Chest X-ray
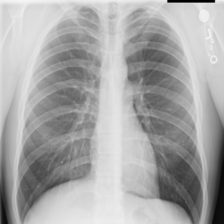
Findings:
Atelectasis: negative
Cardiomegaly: negative
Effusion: negative
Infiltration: negative
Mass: negative
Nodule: negative
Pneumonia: negative
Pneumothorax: negative
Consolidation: negative
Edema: negative
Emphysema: negative
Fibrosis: negative
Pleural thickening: negative
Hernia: negative